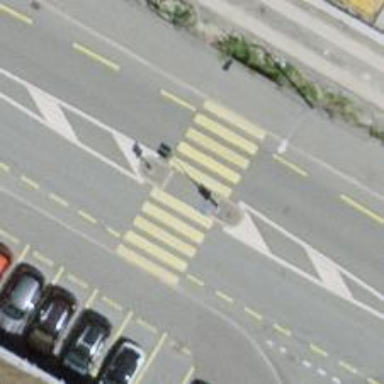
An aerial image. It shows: Marked crossing with pedestrian island.